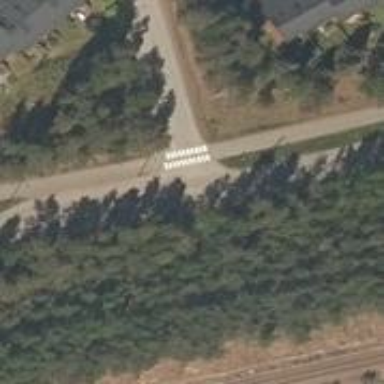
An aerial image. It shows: Asphalt cycleway featuring zebra crossing. The crossing is uncontrolled.